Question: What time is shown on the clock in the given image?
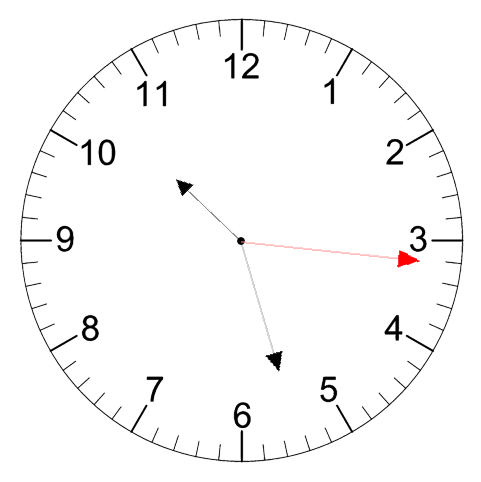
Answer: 10:27:16